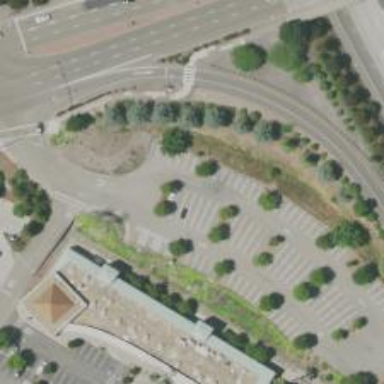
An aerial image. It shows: Surface parking lot with asphalt. It is park and ride facility.